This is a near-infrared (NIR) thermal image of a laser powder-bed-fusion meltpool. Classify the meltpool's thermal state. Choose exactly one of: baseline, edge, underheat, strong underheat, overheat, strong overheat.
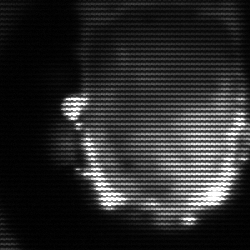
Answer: baseline